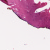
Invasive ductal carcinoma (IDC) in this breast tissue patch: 0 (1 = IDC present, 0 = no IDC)